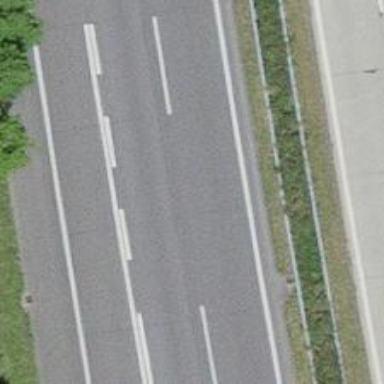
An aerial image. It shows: Asphalt motorway.